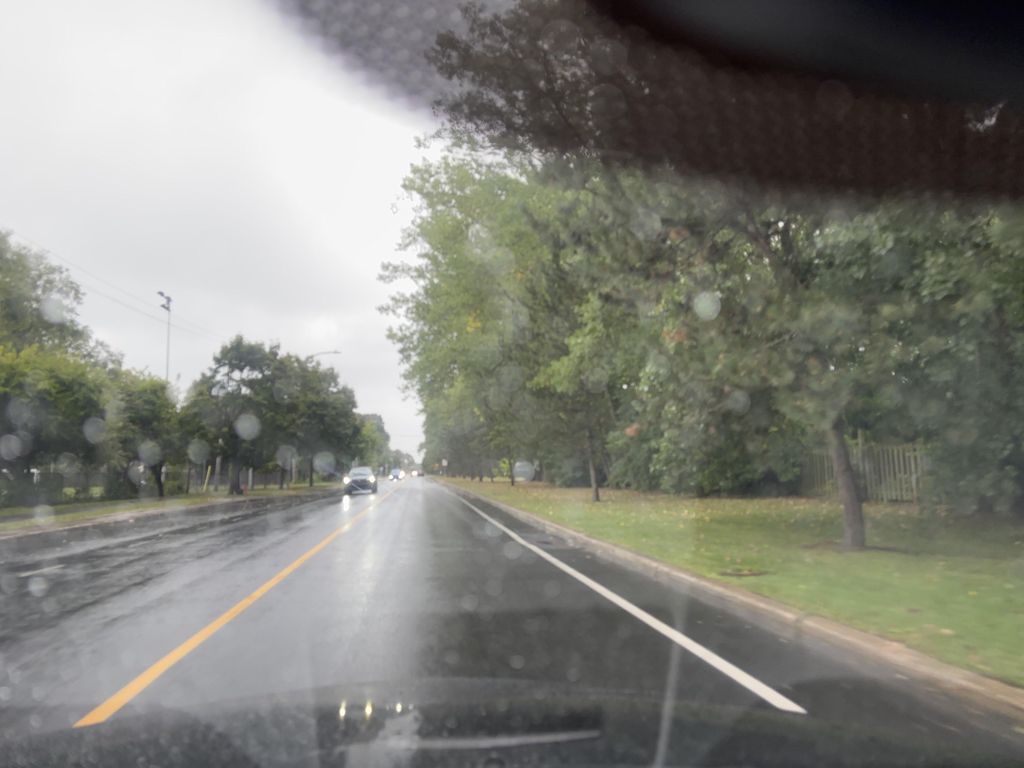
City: montreal